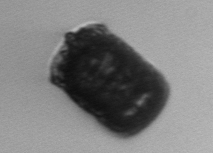
Label: Paralia_sulcata